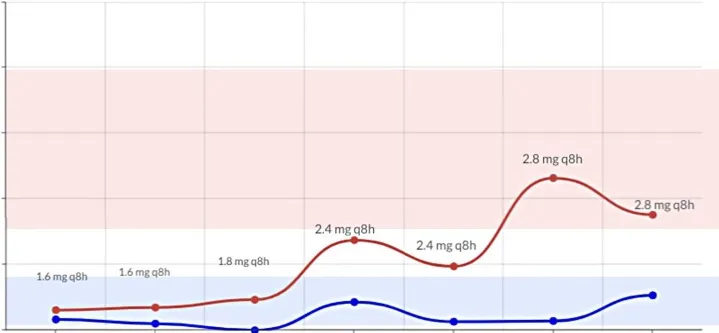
Rivaroxaban-calibrated anti-Xa levels.
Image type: pathology (immunostaining)